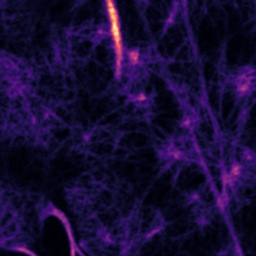
Label: Super-resolution F-actin image